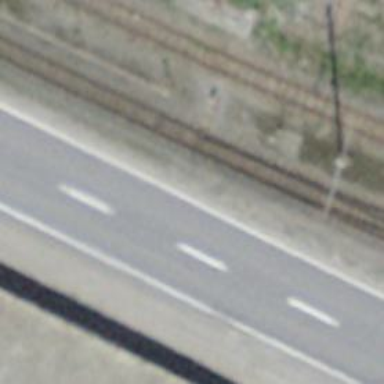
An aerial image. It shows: Railway switch.